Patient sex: M
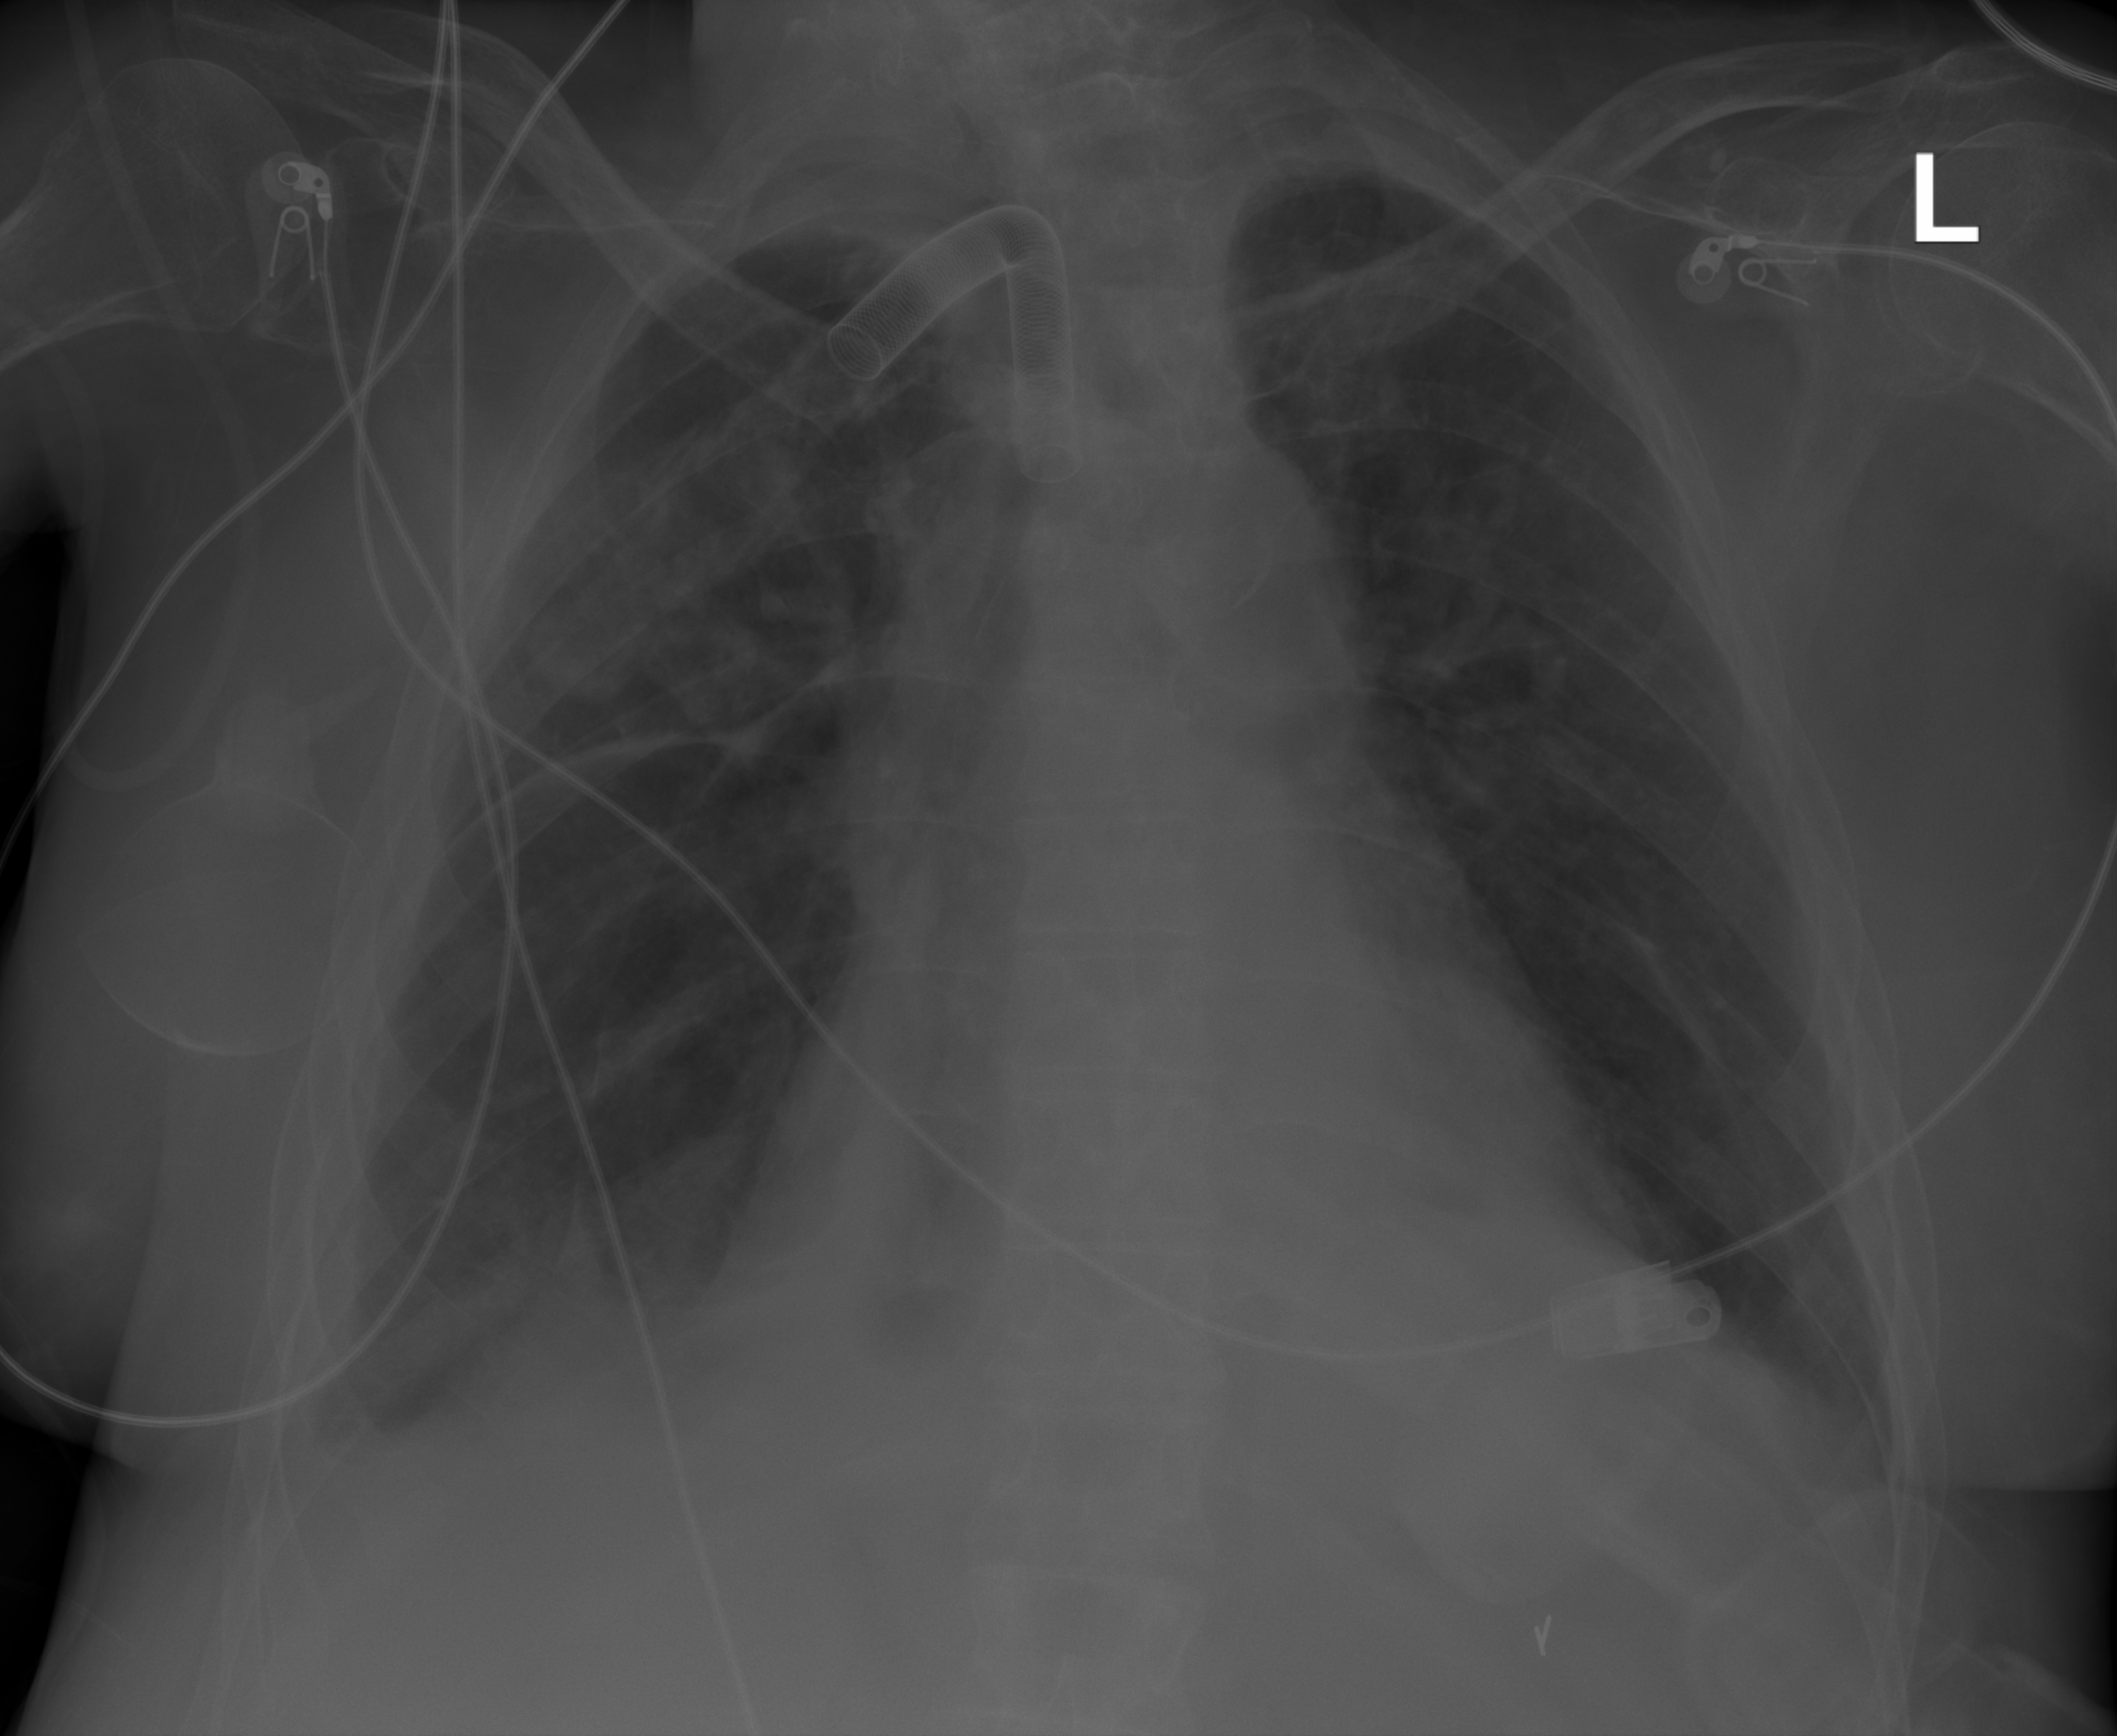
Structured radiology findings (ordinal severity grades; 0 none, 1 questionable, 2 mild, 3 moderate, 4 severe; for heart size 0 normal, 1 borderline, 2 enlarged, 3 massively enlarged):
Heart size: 2
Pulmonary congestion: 0
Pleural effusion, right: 2
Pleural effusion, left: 1
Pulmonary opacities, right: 2
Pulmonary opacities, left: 0
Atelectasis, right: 2
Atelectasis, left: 2